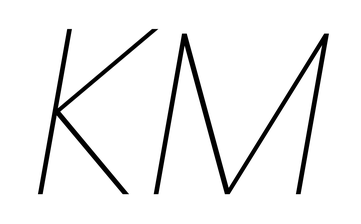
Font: Poppins-ThinItalic